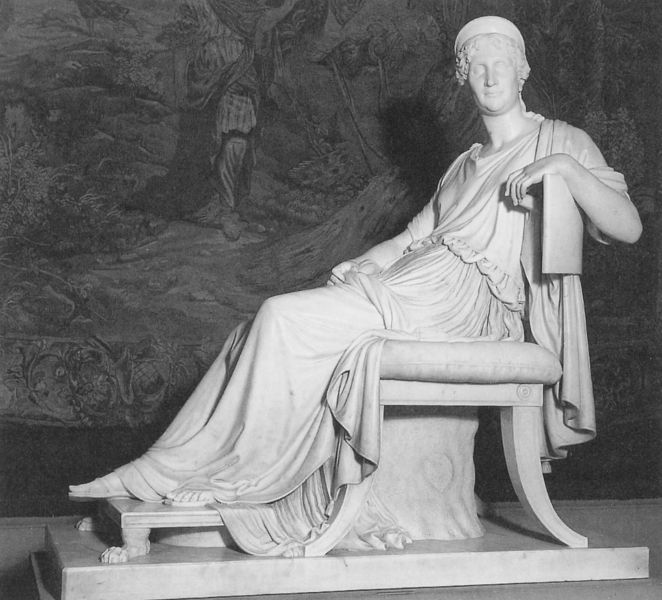
Titel: Letizia Ramolino Bonaparte
Künstler: Antonio Canova
Institution: Chatsworth, Devonshire Collection
Schlagwörter: fuß, hand, mann, umhang, weiß, sitzen, frau, grau, hintergrund, kleid, marmor, nase, schwarz, stuhl, haube, rock, teppich, wand, arm, augen, falten, gesicht, stein, bild, figur, gewand, haare, sitzend, locken, skulptur, statue, füße, armlehne, liegen, ruhen, lehne, hocker, bischof, kissen, thron, langeweile, sitzende, wandteppich, wandgemälde, robe, sandalen, faltenwurf, plastik, antike, statuette, antik, wandbild, tatzen, römerin, klauen, fußschemel, satute